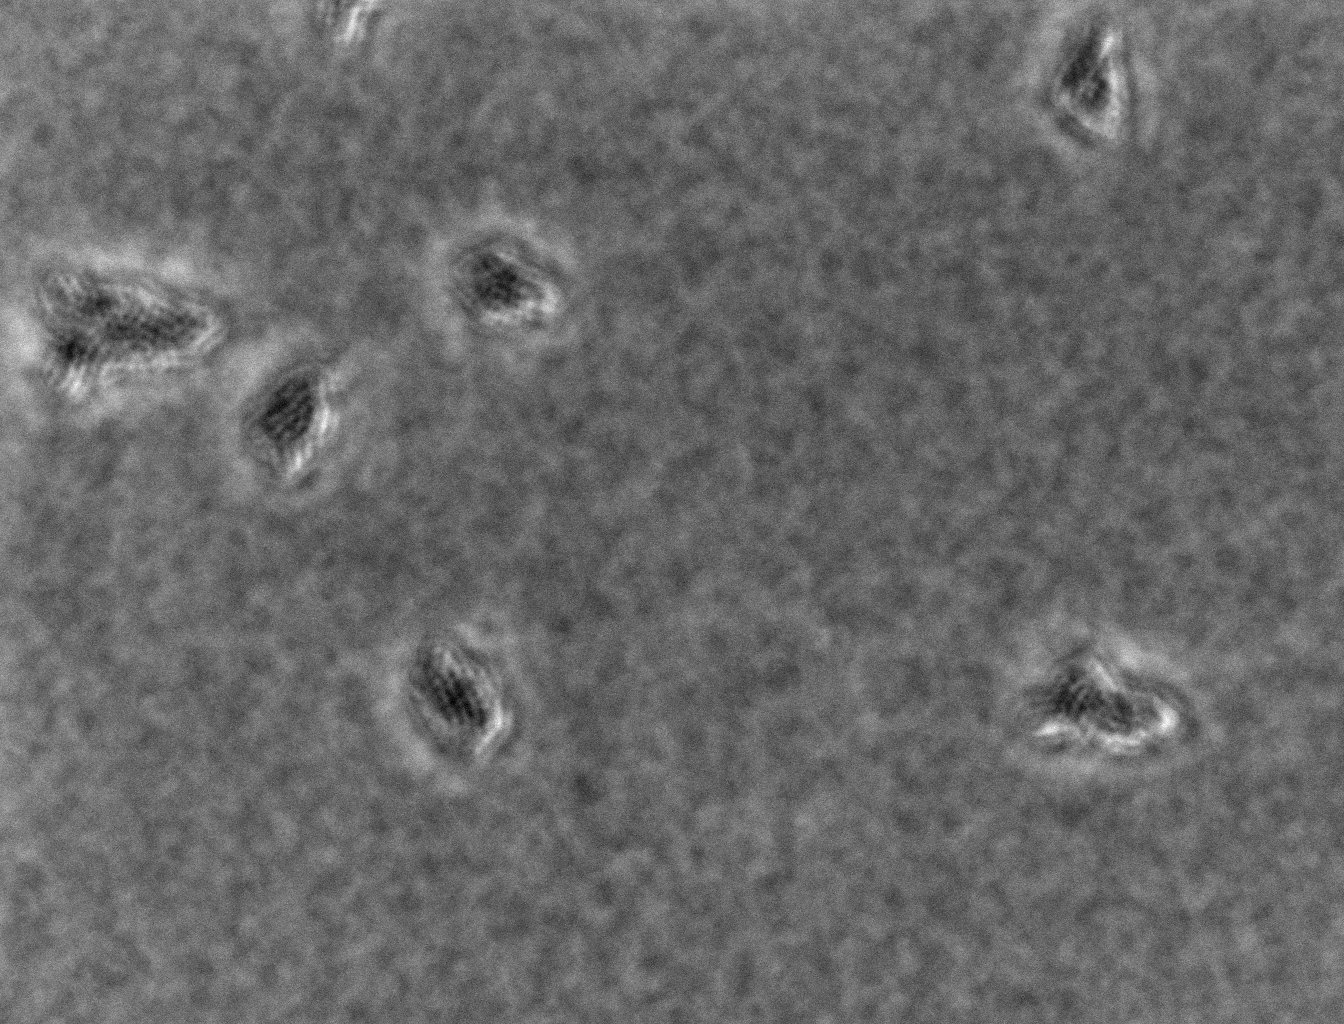
Defocused phase contrast microscopy, 60x objective, 3 h incubation